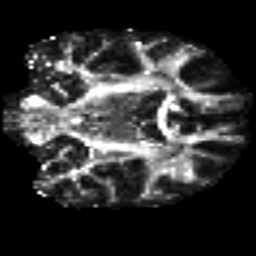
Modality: FA
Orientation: coronal
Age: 22
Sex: female
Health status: healthy
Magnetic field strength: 3 T
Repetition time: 8.4 s
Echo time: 0.0926 s